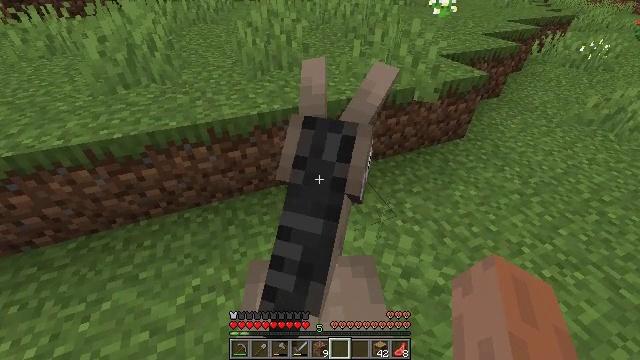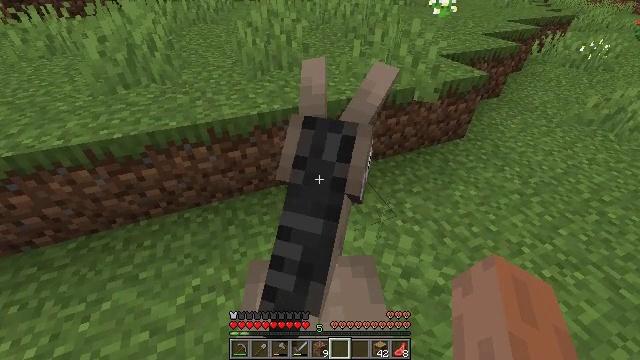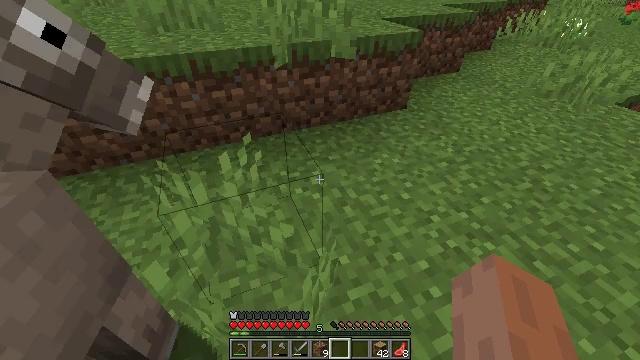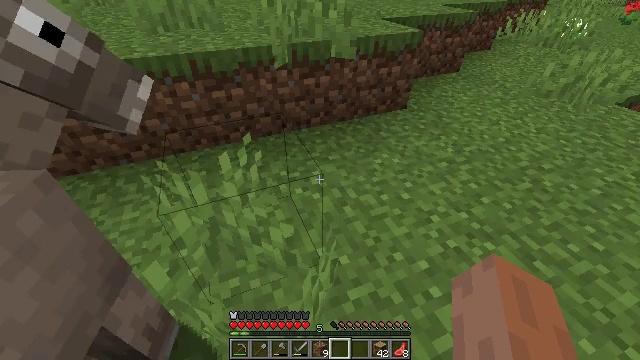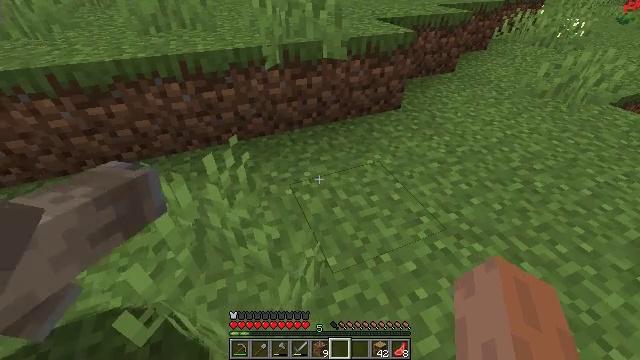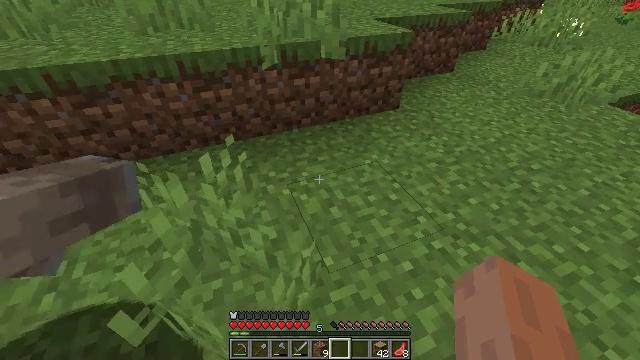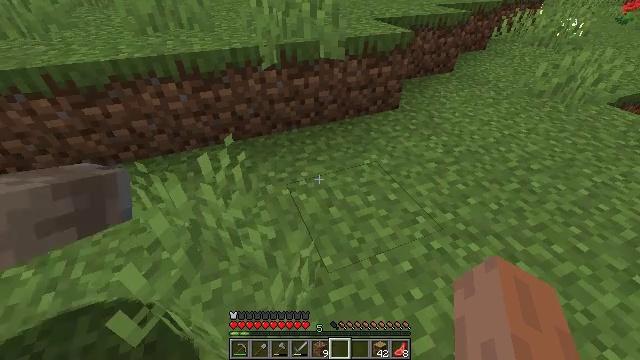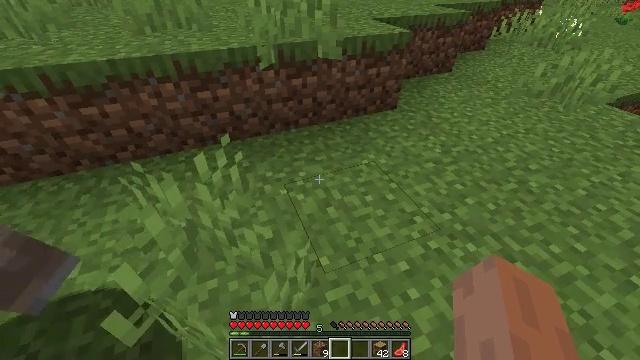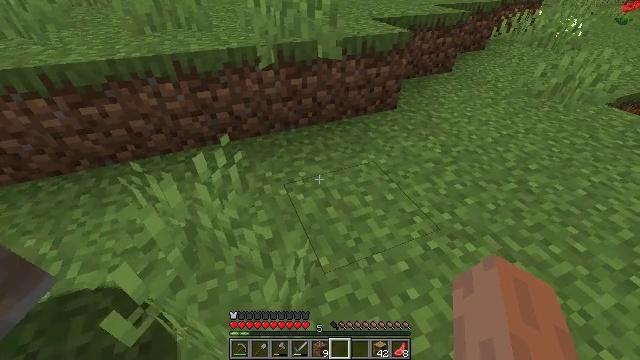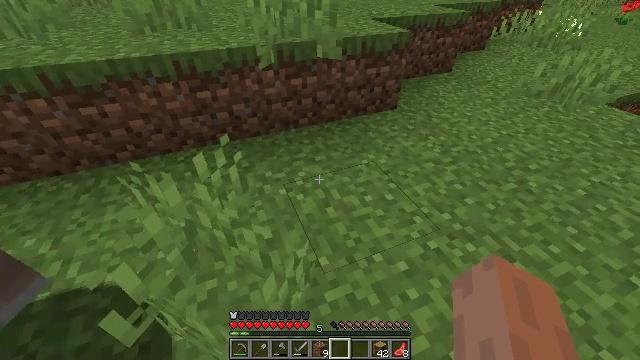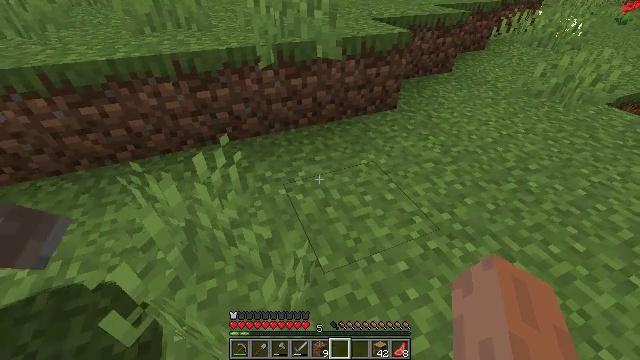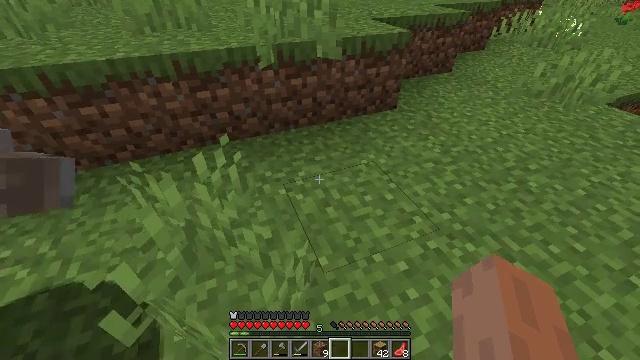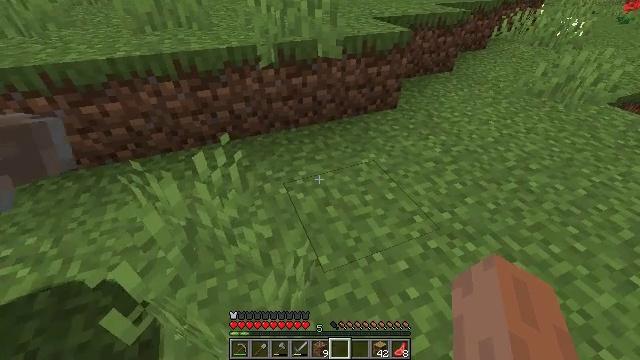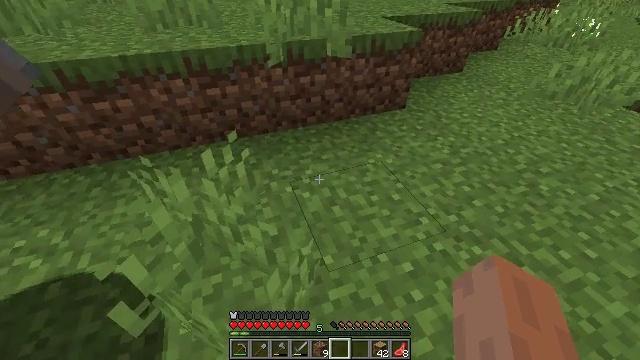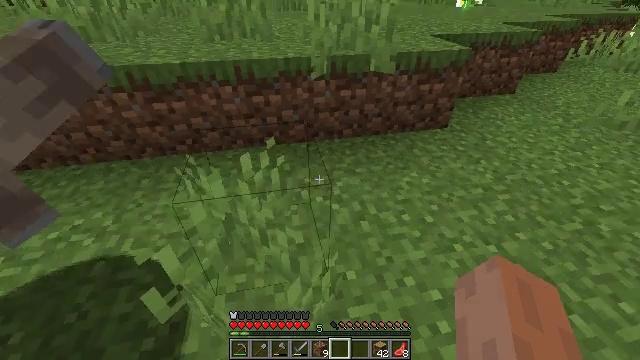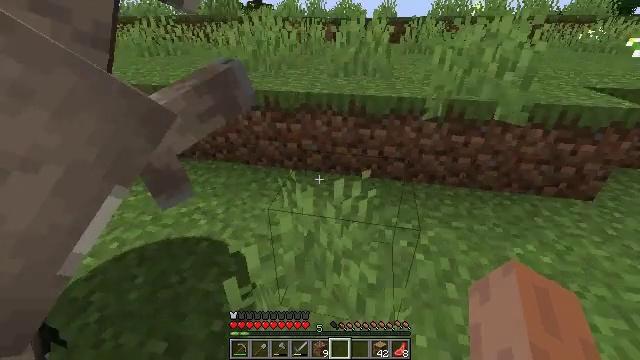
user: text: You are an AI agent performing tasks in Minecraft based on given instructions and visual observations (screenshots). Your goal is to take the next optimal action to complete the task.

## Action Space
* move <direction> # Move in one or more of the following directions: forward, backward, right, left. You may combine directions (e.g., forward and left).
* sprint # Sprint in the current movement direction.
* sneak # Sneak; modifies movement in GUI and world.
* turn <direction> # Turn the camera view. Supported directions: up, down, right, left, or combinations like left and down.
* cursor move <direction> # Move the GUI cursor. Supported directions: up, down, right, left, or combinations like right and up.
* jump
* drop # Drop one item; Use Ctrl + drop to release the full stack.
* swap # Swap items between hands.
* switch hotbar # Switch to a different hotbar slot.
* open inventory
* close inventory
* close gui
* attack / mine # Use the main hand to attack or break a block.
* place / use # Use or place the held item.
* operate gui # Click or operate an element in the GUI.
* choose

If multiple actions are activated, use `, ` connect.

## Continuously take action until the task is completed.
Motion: motion action
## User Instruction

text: Harvest coarse dirt by holding left button.
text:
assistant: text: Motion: no_op
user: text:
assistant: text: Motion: no_op
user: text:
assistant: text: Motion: no_op
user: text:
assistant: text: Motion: no_op
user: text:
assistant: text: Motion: no_op
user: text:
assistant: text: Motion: no_op
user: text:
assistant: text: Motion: no_op
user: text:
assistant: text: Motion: no_op
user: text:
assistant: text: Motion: no_op
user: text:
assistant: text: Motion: no_op
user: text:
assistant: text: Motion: no_op
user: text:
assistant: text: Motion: no_op
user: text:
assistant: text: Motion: turn left
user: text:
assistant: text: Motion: turn left and up
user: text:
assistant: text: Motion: turn left and up
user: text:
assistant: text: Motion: turn left and up
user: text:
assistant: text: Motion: turn left and up
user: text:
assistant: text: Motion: no_op
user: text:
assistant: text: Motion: no_op
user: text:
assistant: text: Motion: no_op
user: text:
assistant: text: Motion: no_op
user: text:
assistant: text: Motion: no_op
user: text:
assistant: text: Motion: turn left
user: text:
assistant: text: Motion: turn left
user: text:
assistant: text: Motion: turn left
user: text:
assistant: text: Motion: turn left
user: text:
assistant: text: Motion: no_op
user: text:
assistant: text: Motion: use / place
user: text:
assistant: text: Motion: use / place
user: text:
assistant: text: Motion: use / place